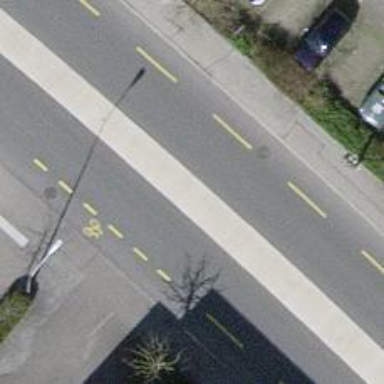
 equipped with cycle lane on both sides."